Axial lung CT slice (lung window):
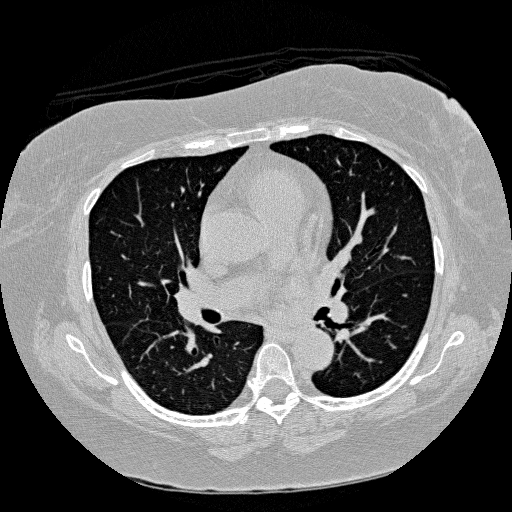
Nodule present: no